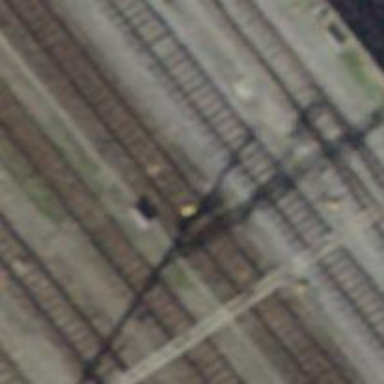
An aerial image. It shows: Railway signal.